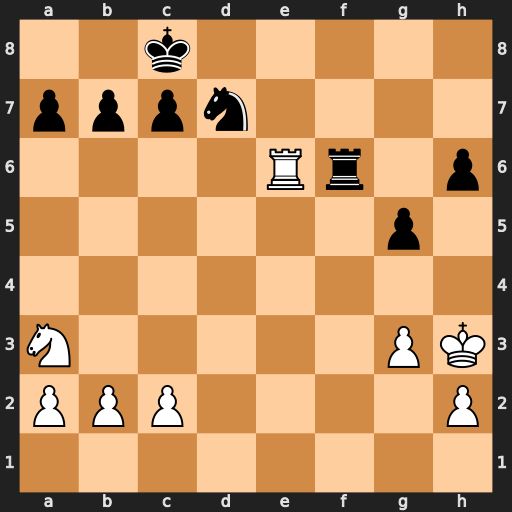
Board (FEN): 2k5/pppn4/4Rr1p/6p1/8/N5PK/PPP4P/8
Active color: w
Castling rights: -
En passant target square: -
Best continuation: Re8#